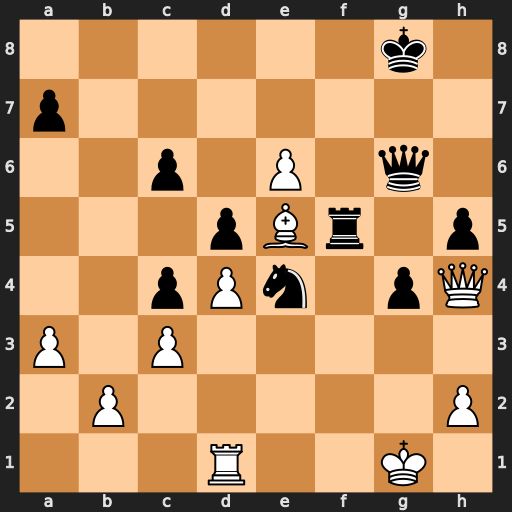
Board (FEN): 6k1/p7/2p1P1q1/3pBr1p/2pPn1pQ/P1P5/1P5P/3R2K1
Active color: w
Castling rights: -
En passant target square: -
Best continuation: Qd8+ Rf8 e7